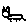
Label: cat